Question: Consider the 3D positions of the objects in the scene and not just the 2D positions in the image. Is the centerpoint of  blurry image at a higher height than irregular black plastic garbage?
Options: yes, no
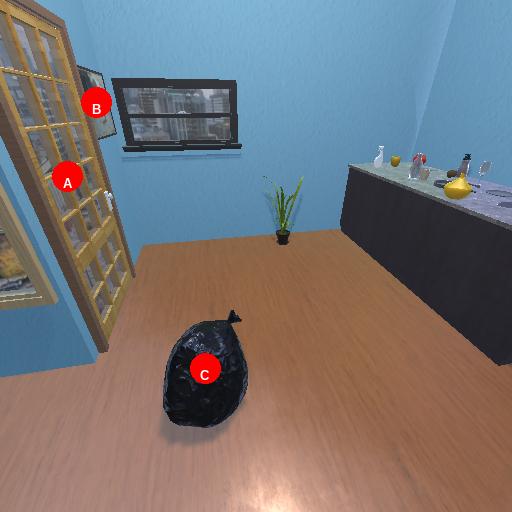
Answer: yes